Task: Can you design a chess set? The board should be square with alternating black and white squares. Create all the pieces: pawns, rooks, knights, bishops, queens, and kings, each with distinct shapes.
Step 2350:
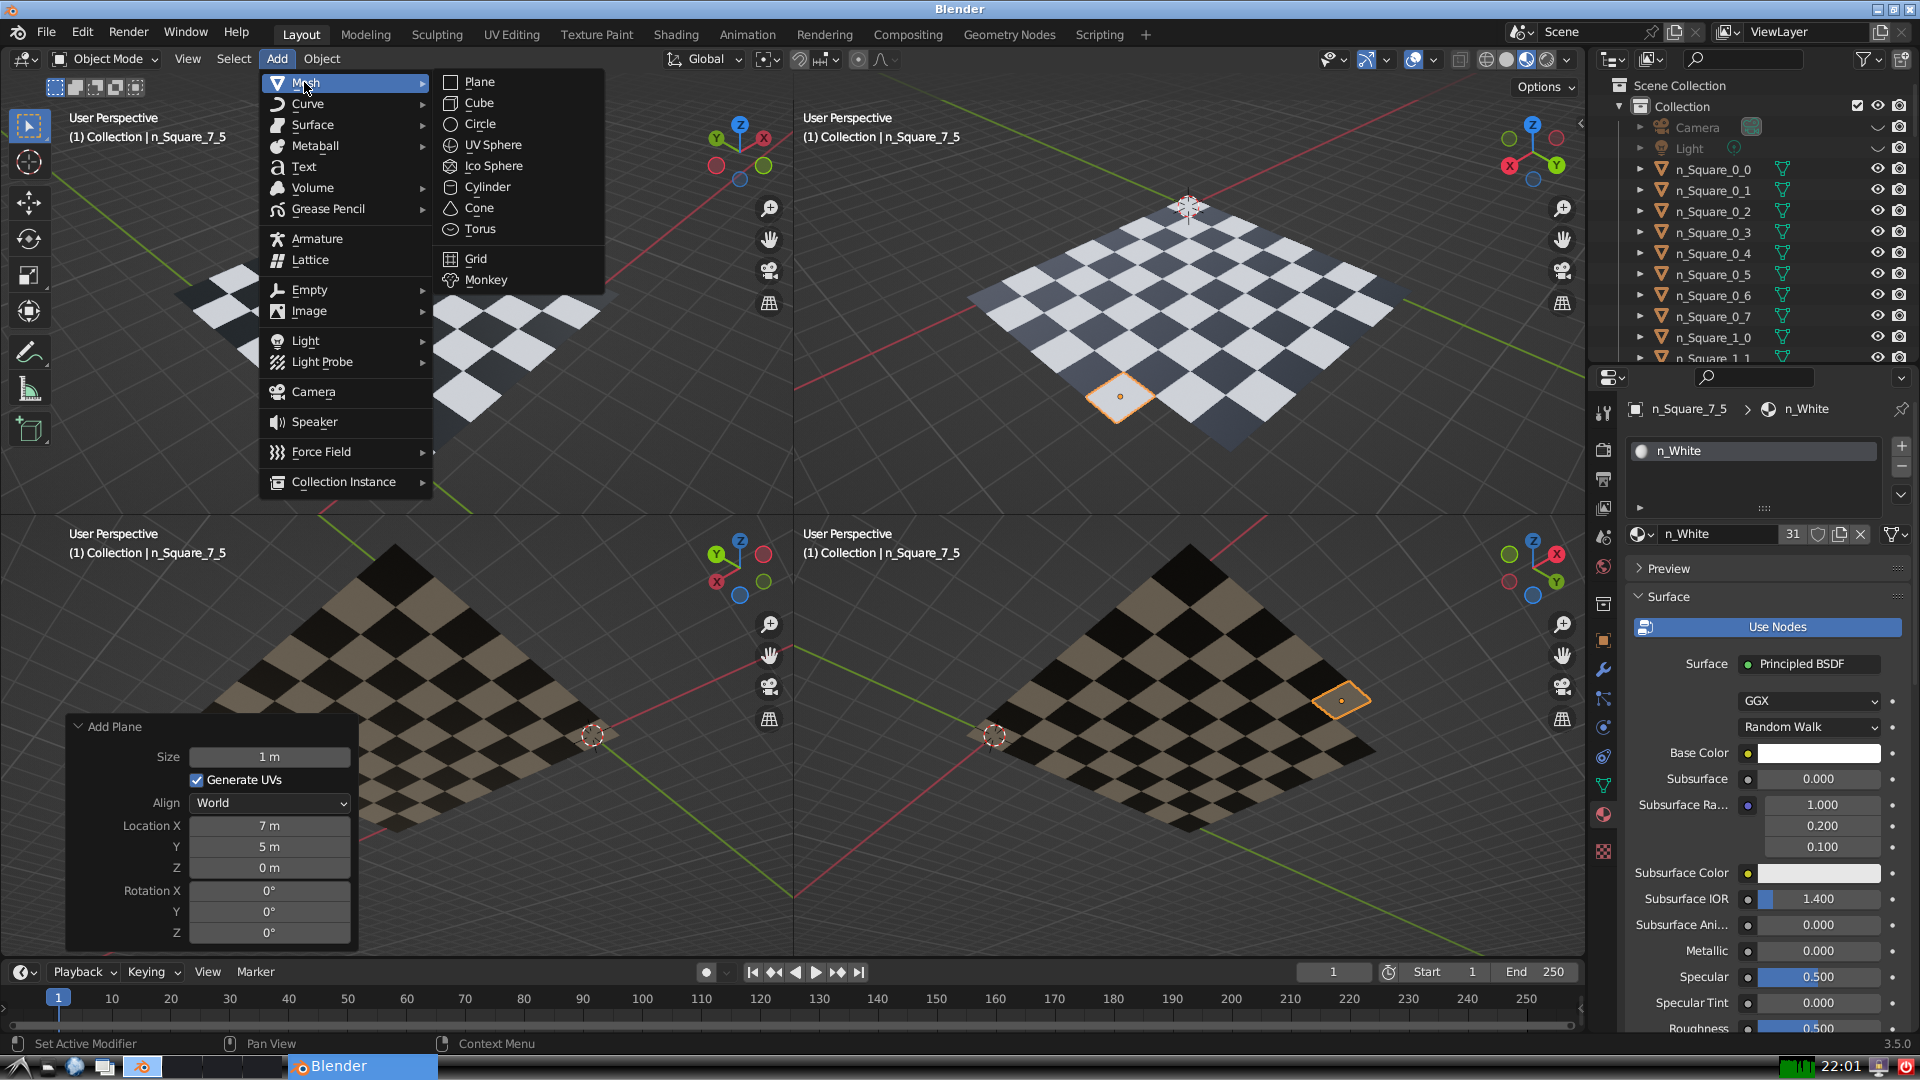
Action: {"mouse_move": [499, 79]}